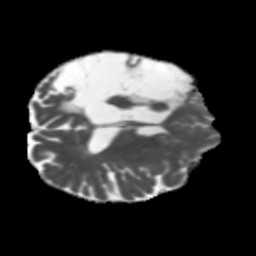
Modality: MD
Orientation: axial
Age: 49
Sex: male
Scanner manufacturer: siemens
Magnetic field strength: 3 T
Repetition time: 5.47 s
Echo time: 0.0854 s